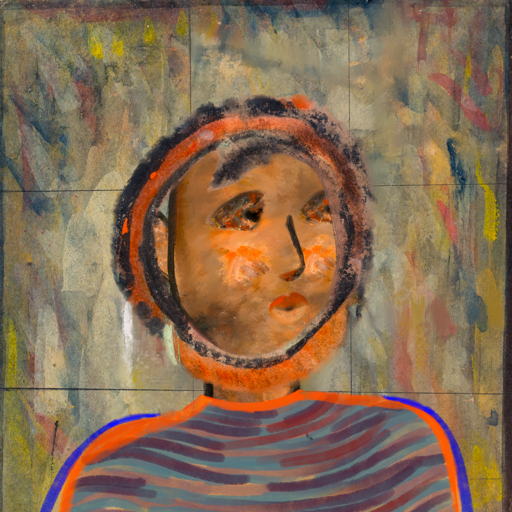
Background: GypsyMother, Head And Neck Side: Gypsy_Queen, Face Side: Gypsy_Queen, Bust: Experience, Hair Side: Childish, Head Accessory: Blank, Second Necklace: Blank, Necklace: Blank, Baby: Blank